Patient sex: F
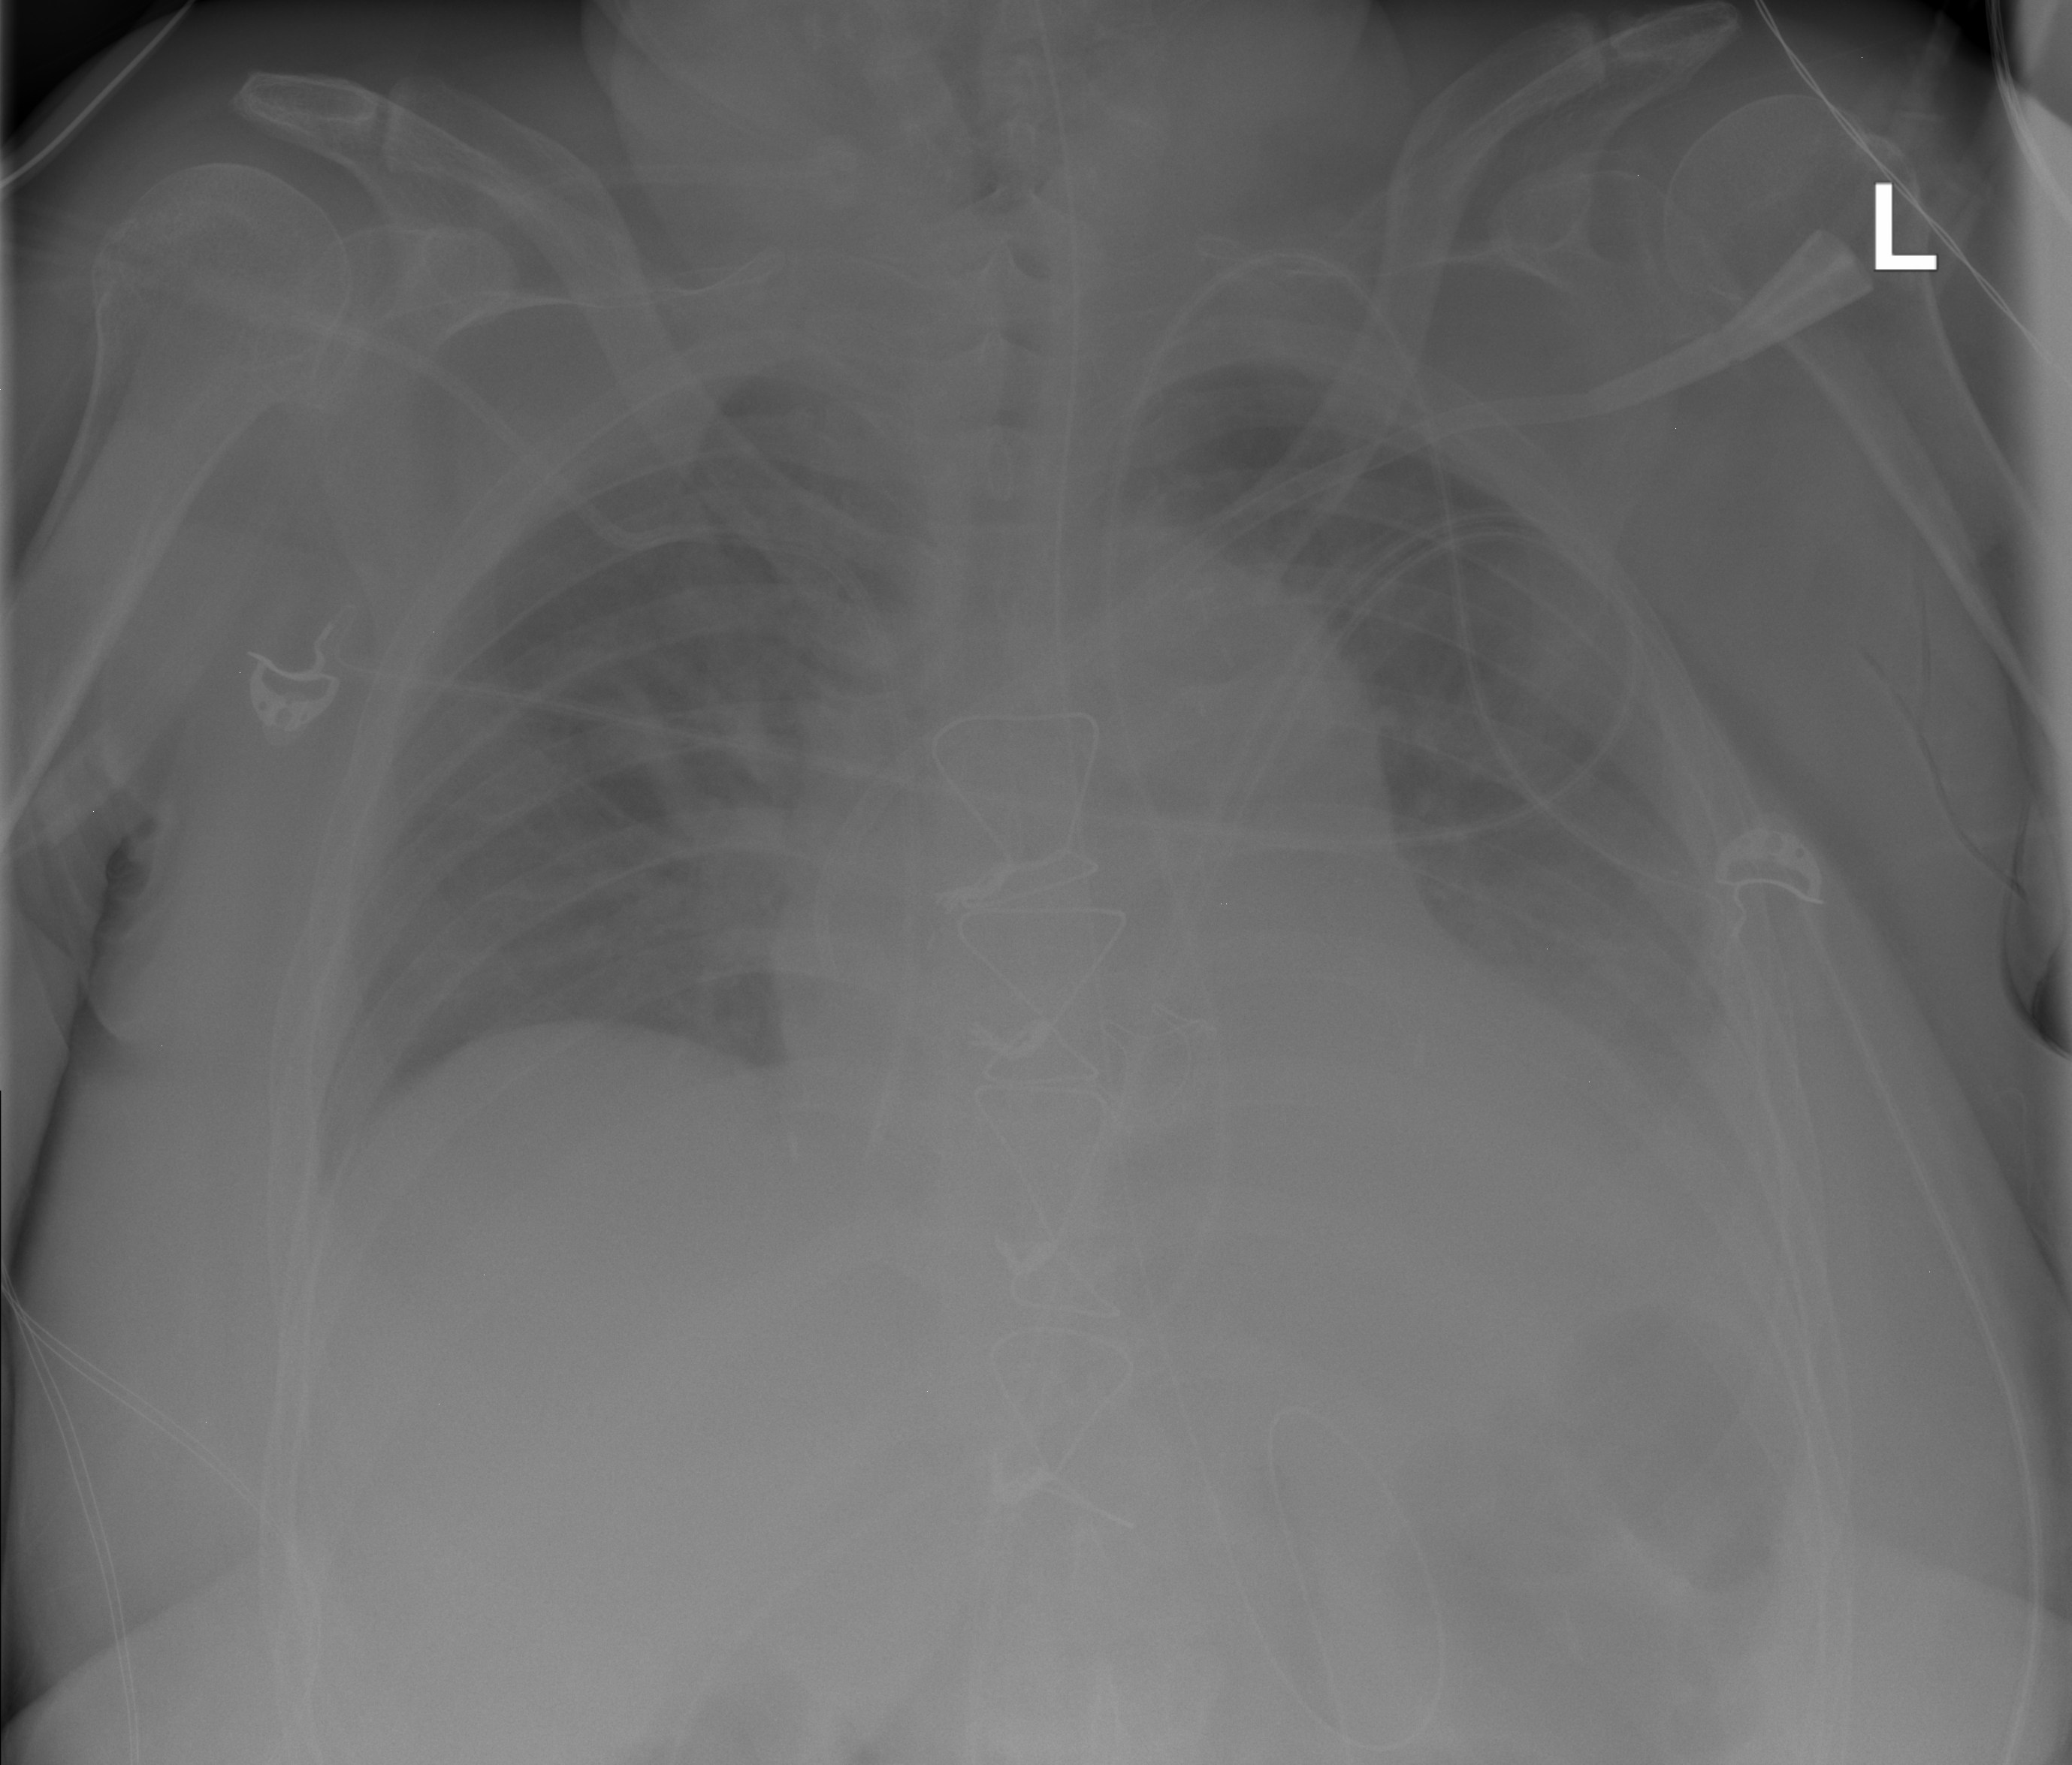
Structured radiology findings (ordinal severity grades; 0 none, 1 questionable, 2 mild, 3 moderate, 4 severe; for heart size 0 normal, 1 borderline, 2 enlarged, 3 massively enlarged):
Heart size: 0
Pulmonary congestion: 3
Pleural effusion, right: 1
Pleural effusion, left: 3
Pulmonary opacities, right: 0
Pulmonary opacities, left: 0
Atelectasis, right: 2
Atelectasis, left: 3